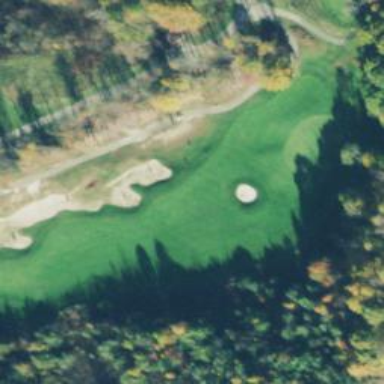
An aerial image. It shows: View of golf hole.